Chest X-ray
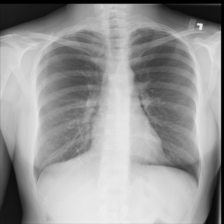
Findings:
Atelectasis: negative
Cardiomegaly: negative
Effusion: negative
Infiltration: negative
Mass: negative
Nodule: negative
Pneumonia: negative
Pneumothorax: negative
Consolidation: negative
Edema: negative
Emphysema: negative
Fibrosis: negative
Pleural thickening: positive
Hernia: negative